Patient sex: M
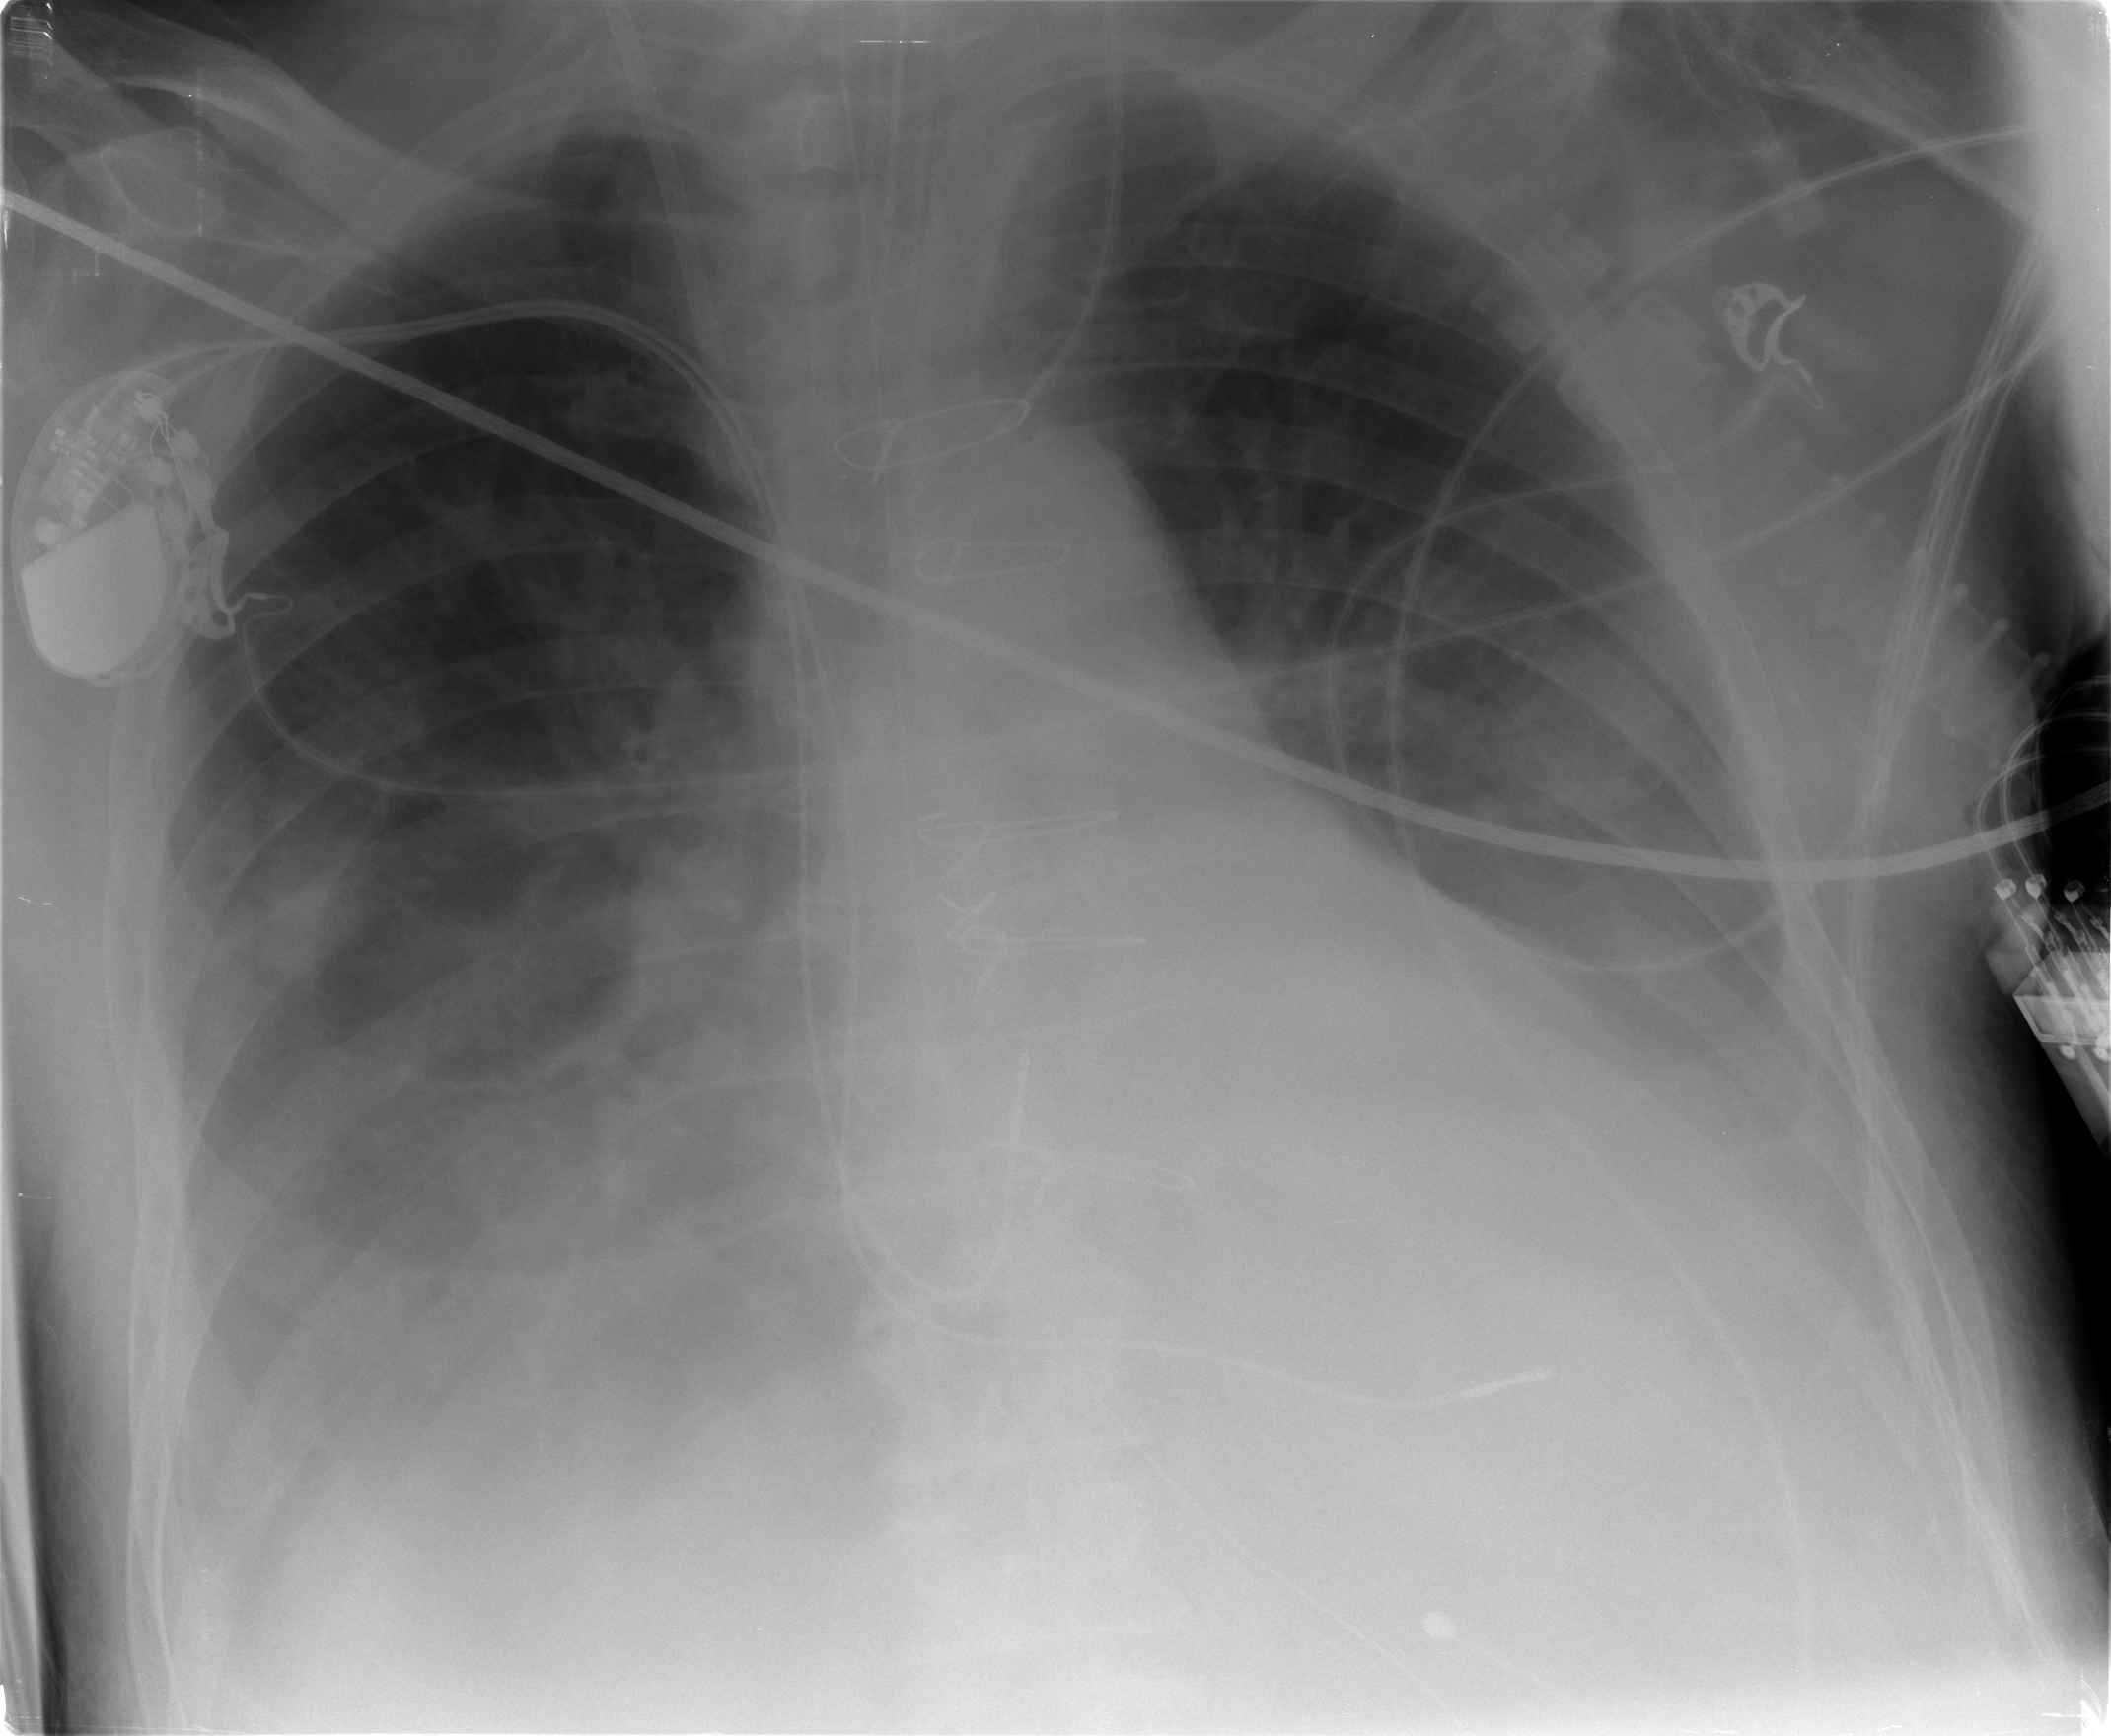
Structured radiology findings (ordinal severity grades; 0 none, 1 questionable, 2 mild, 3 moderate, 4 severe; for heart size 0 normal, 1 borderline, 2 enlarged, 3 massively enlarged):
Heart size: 1
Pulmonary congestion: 3
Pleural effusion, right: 3
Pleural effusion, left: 2
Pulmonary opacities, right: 1
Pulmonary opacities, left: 1
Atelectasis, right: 3
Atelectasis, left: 2